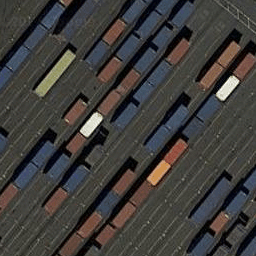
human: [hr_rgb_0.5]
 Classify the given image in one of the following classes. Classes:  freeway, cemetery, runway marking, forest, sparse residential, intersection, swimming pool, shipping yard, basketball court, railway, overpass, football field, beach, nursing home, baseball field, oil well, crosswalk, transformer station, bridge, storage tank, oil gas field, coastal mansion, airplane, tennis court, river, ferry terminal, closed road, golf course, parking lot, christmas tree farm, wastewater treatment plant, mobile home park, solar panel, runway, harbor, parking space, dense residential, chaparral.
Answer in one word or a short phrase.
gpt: shipping yard